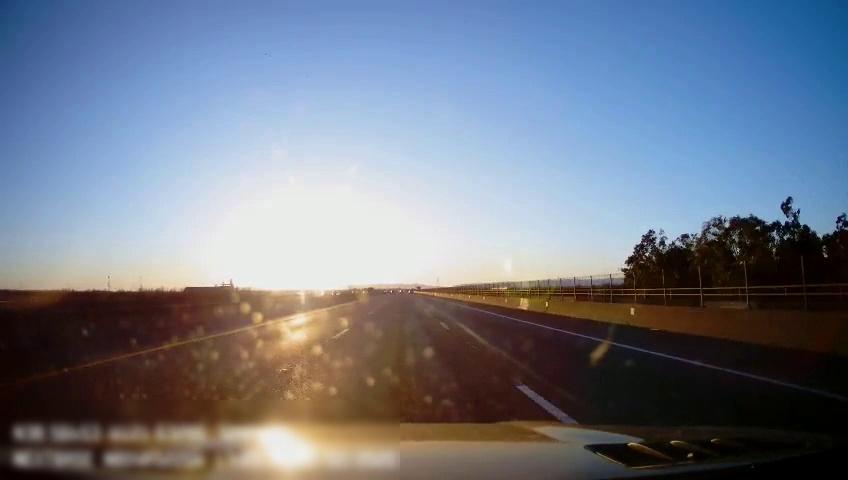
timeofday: Day
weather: Sunny
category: Drivable Space
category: Lanes | Alternate Lane
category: Lanes | Current Lane
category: Lanes | Current Lane
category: Lanes | Alternate Lane